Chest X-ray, AP view. Patient: 46 years old, sex F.
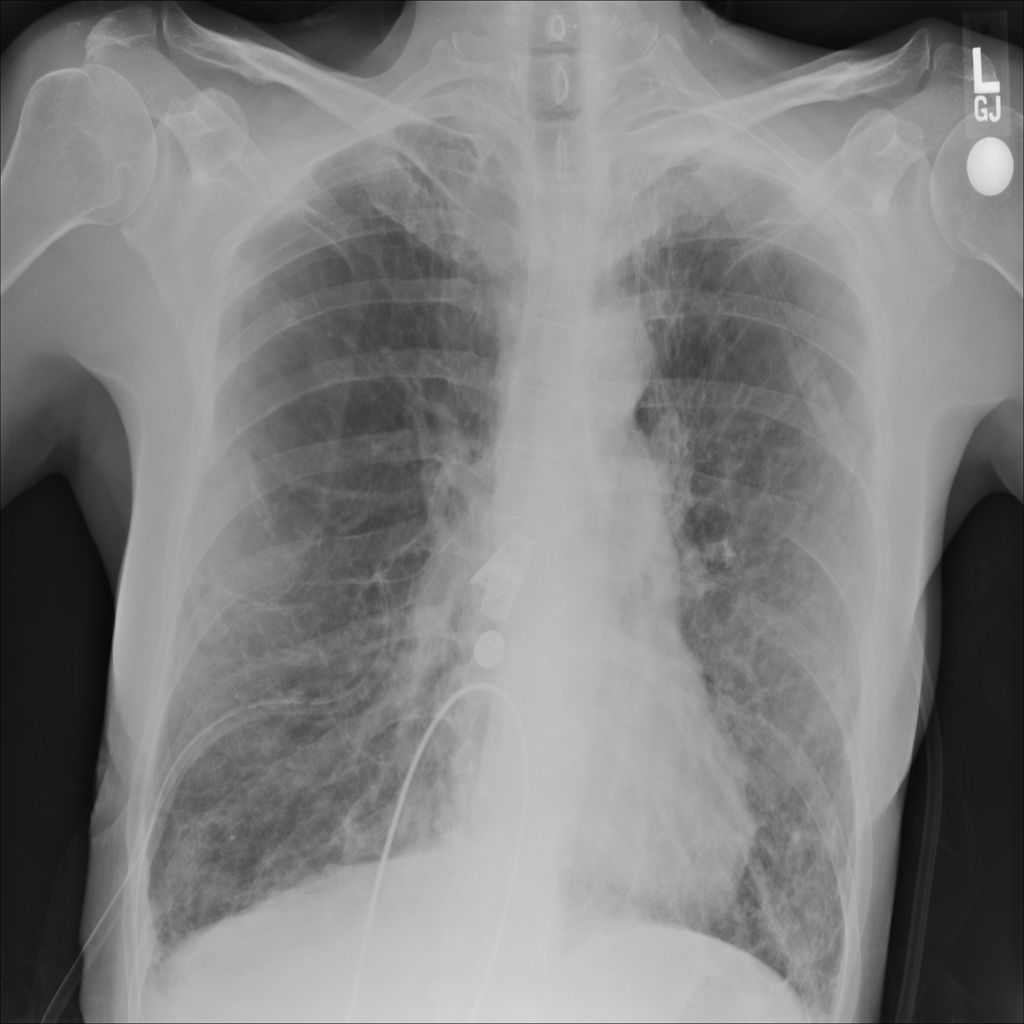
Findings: Pleural_Thickening, Pneumothorax